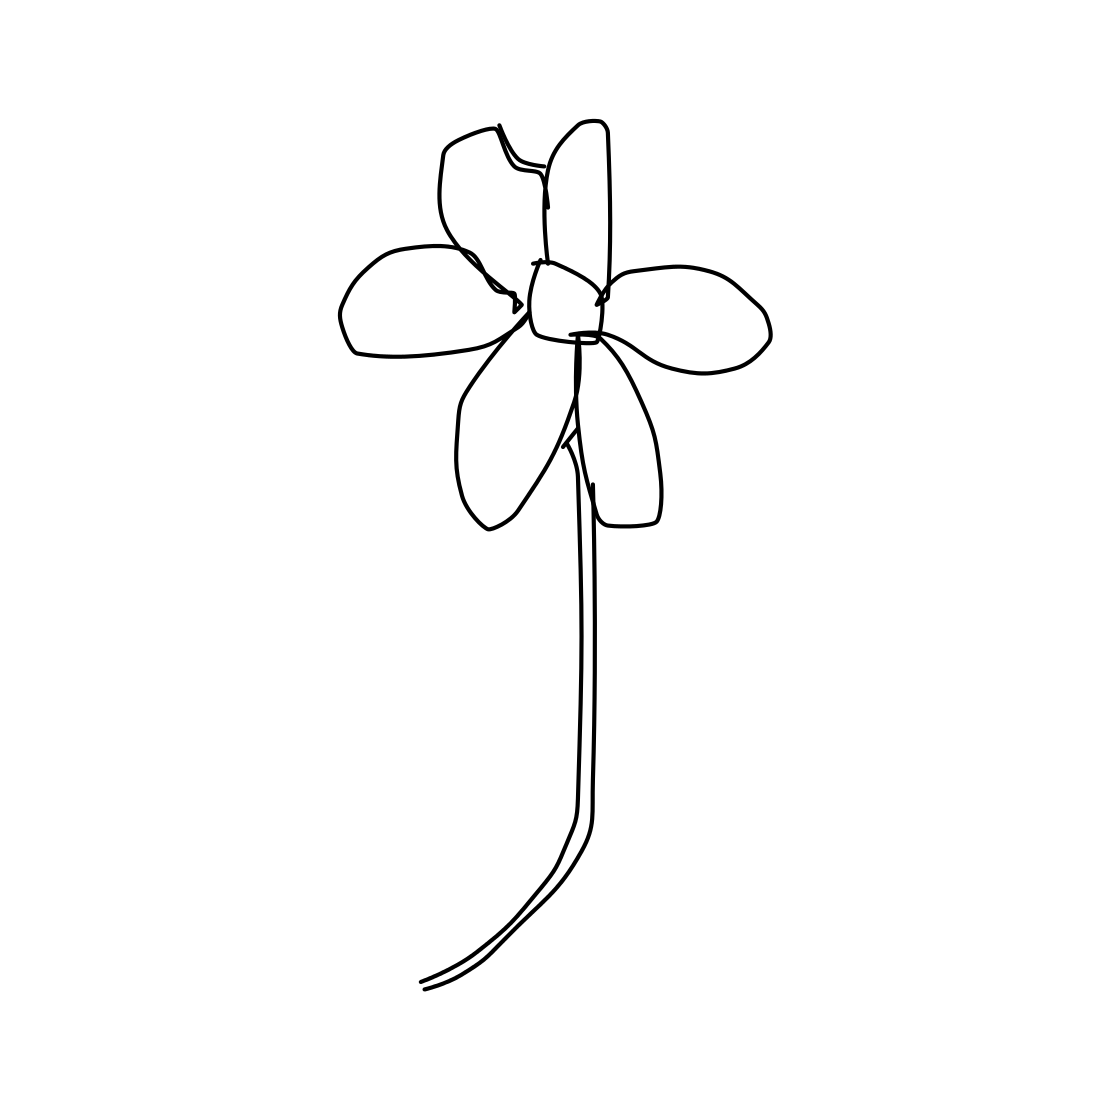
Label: flower with stem